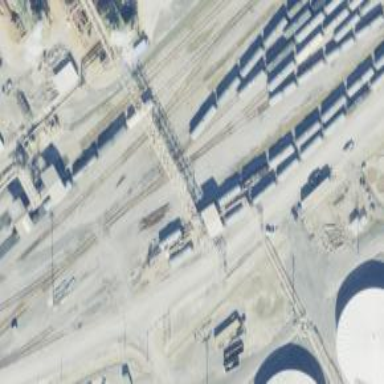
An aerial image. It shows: Rail spur service.